Question: I have created a mysql instance on Amazon RDS and it gave it me the following settings:

I am trying to connect to this mysql server thru the MySQL Workbench and it always says that SSH tunnel is not authenticated.
I have tried to connected to server via the command prompt AND it WORKS fine. Here is command that I use:
'''
mysql -h ['Endpoint' from setting] --ssl_ca=C:\Users\Jason\Downloads\mysql-ssl-ca-cert.pem -P 3306 - u ['Username' from setting] -p
'''
This prompts me for a password and it works fine!
NOW when I try it with MySQL Workbench, I get error and it says this in the log:
'''
error: [Errno 10060] A connection attempt failed because the connected party did not properly respond after a period of time, or established connection failed because connected host has failed to respond
19:17:39 [ERR][ SSH tunnel]: Authentication error opening SSH tunnel: Authentication error, unhandled exception caught in tunnel manager, please refer to logs for details
'''
Here is are Settings:
'''
SSH HostName: ['Endpoint' from settings]
SSH Username: ['Username' from settings]
SSH Password: password
SSH Key File: C:\Users\Jason\Downloads\mysql-ssl-ca-cert.pem
MySQL HostName: ['Endpoint' from settings]
MySQL Server Port: 3306
Username: ['Username' from settings]
Password: password same as SSH password
Default Schema: ['DB Name' from settings]
'''
One thing to note is that I have ran the following command on the Server when I was able to successfully connect to server via Workbench.
'''
GRANT USAGE ON *.* TO 'username'@'%' REQUIRE SSL;
'''
ALSO I have given my local IP address (CIDR/IP) access under the 'DB Security Group' on RDS.
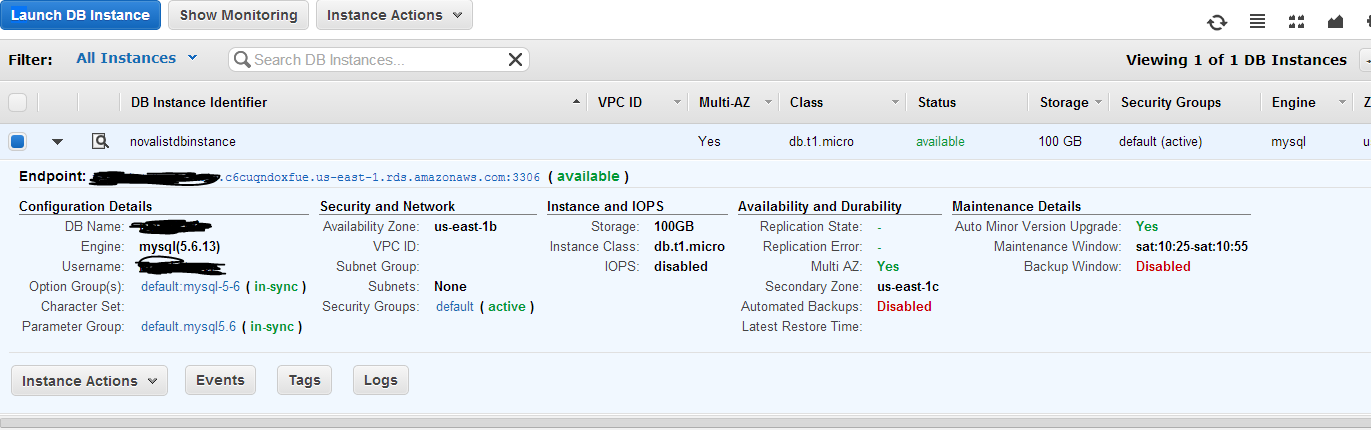
Answer: Why do you try the SSH option in MySQL Workbench if the connection from the commandline clearly does not use SSH? Remove that from the connection settings.
Instead set up a normal TCP/IP connection, set the MySQL host to your endpoint. Switch to the SSL settings page and activate SSL + set your cert file location as you did on the commandline.
Additional informations:
SSH is for the communication of MySQL Workbench with the remote system (file access, server control etc., see also <URL>. For Windows there's an additional solution for local networks by using WMI.
SSL is an encryption for the communication between the MySQL client and server (<URL>. It's part of the protocol that MySQL uses for communication and works completely independant of MySQL Workbench or any SSH tunnel.